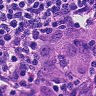
Metastatic tissue present: yes